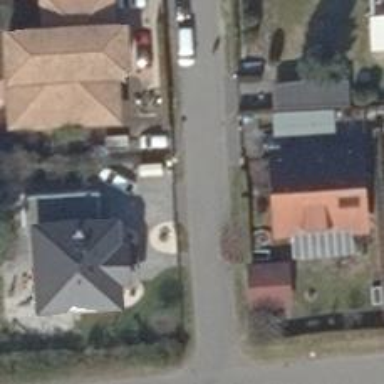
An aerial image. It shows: Driveway.